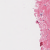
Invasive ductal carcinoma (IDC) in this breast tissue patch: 0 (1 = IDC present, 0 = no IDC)